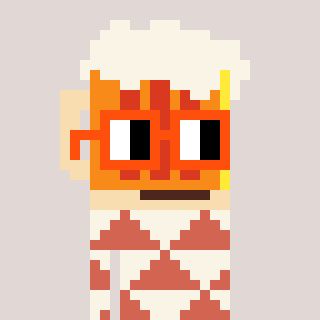
a pixel art character with square orange glasses, a beer-shaped head and a peachy-colored body on a warm background